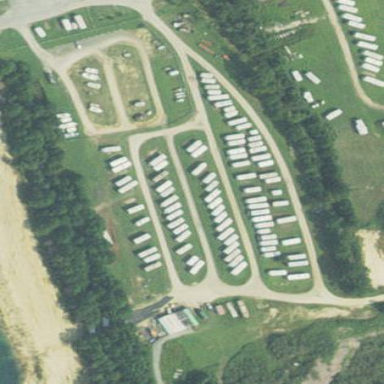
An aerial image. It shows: RV storage facility.